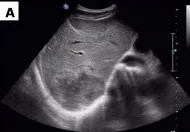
A 56-year-old man with abdominal discomfort. (A, B) Abdominal sonography revealed a hypoechoic mass with low vascularity.
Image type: radiology (ultrasound)